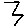
Label: zigzag